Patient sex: M
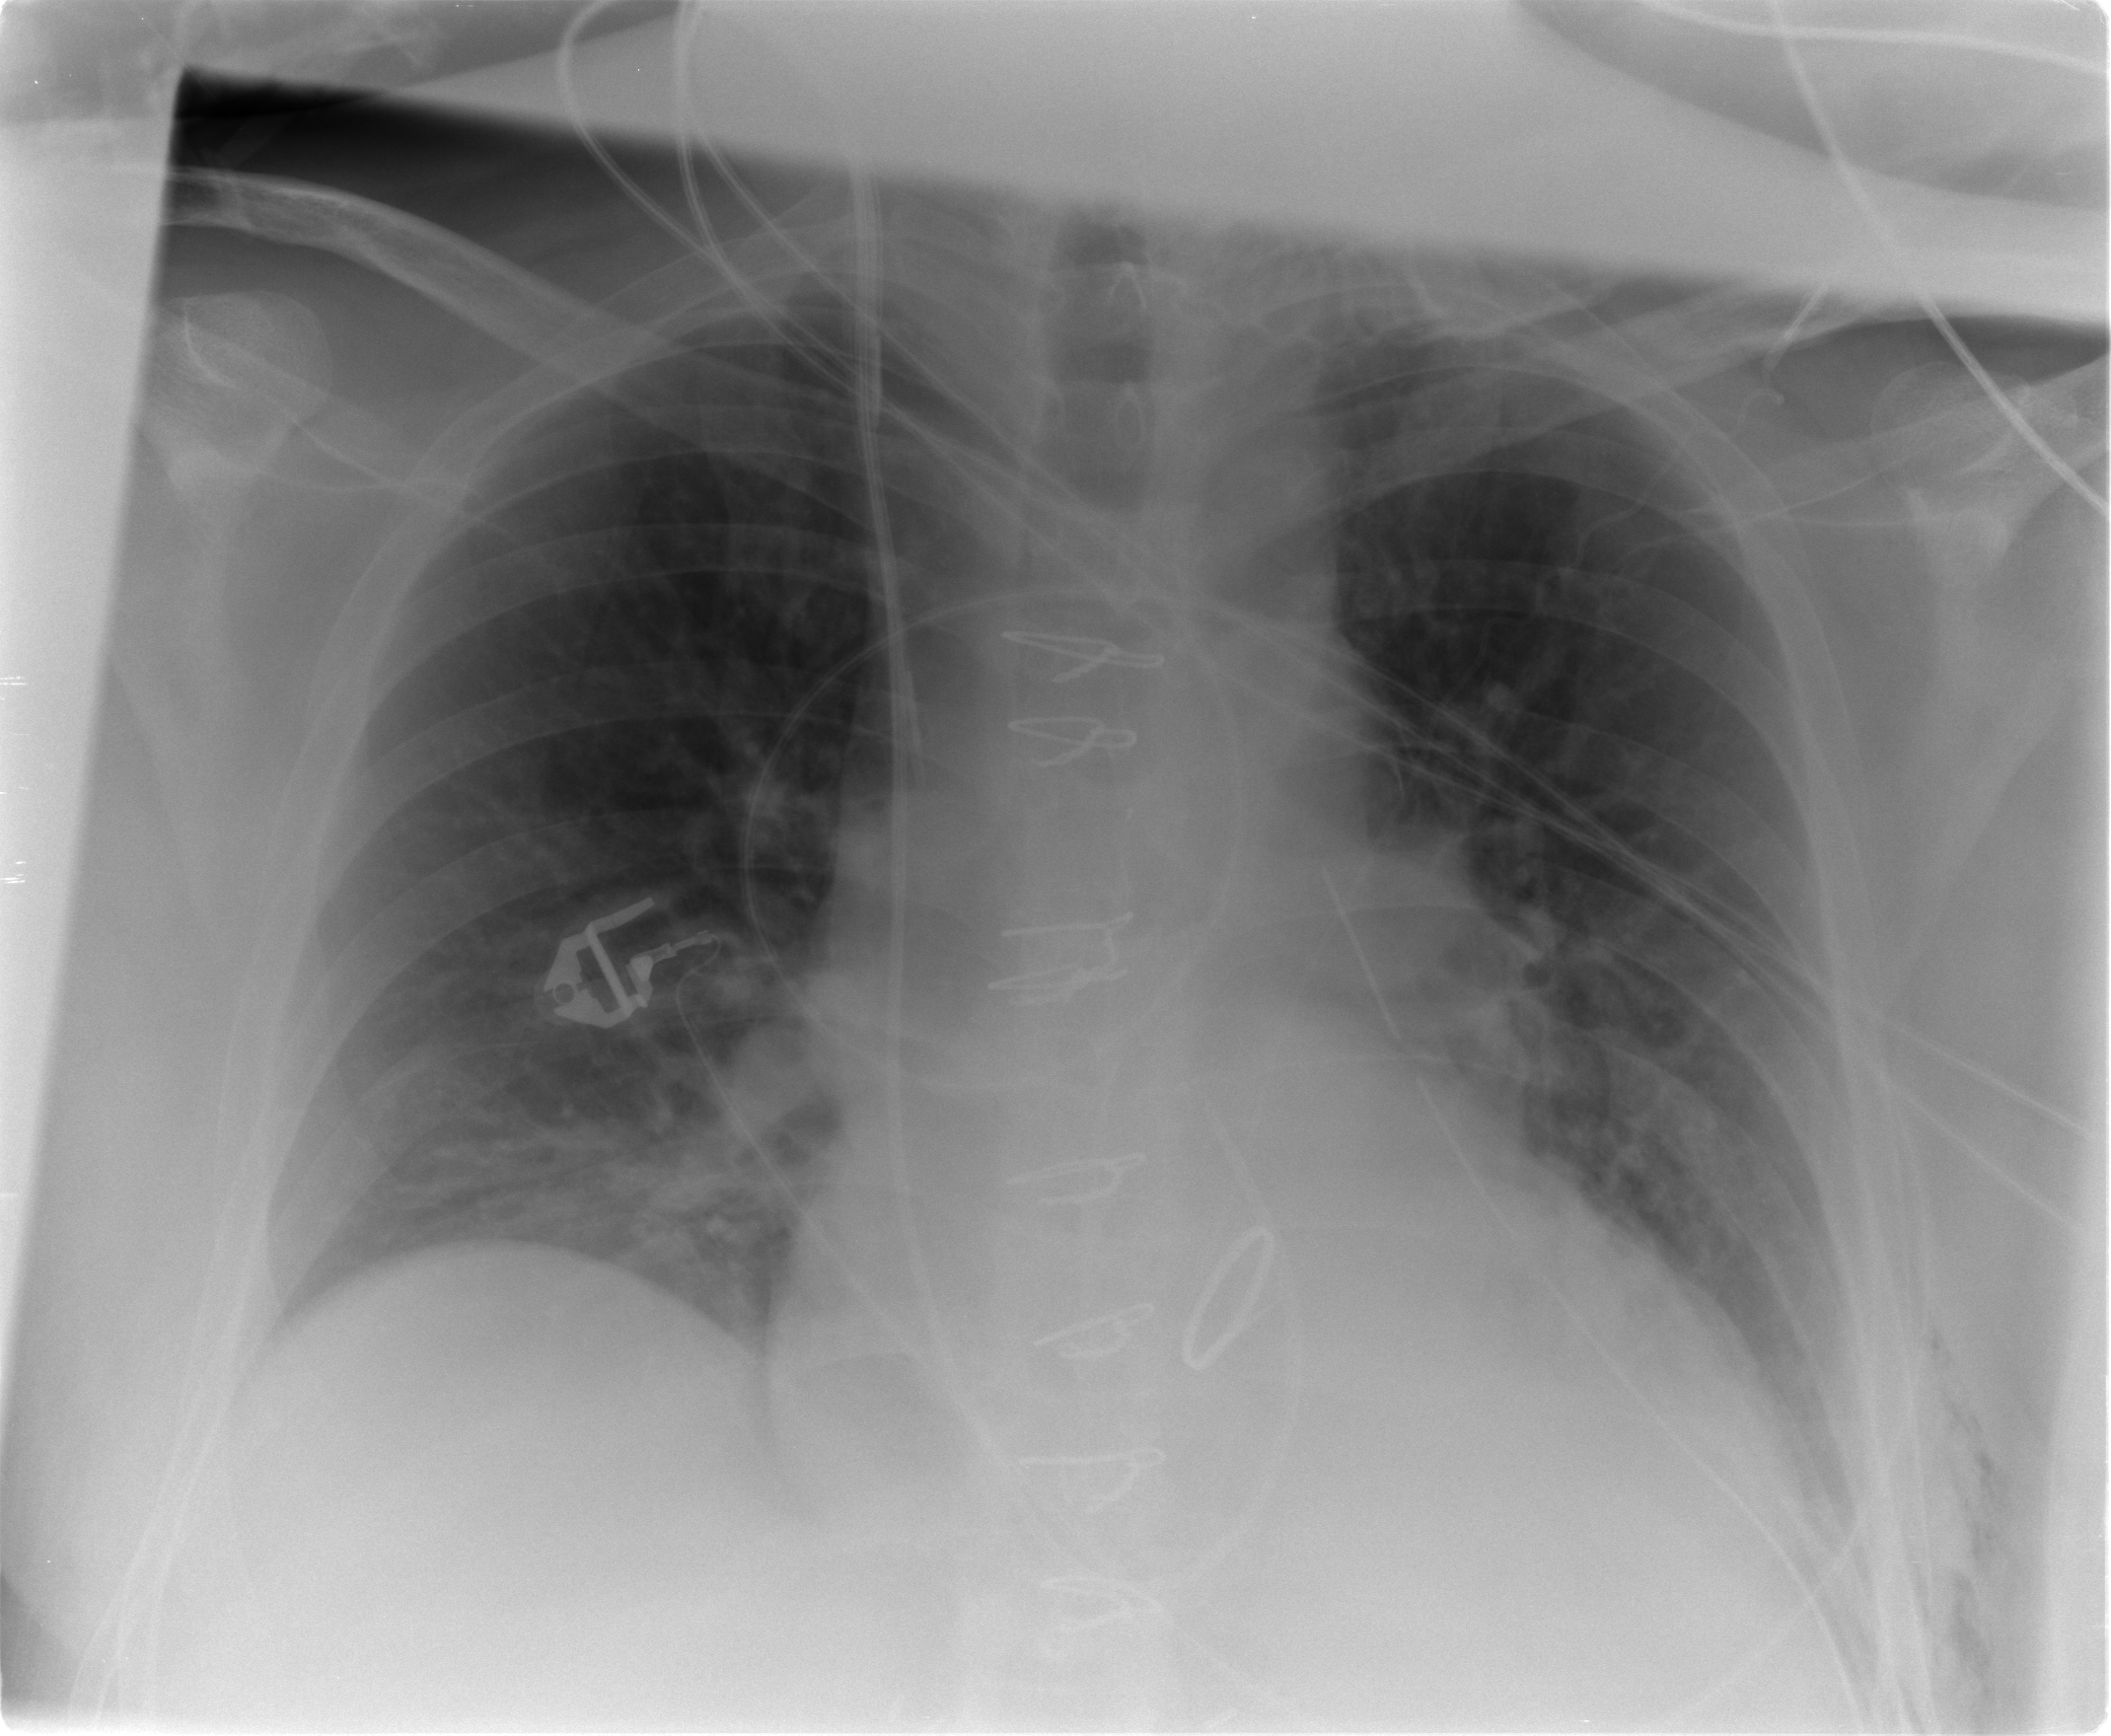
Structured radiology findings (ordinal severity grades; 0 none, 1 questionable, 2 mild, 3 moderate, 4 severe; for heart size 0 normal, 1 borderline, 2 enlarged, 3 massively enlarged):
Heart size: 2
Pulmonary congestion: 2
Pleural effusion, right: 0
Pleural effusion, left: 1
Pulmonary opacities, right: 0
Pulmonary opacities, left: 2
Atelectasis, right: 2
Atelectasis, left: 2